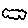
Label: cloud